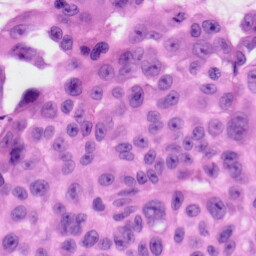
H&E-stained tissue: Skin